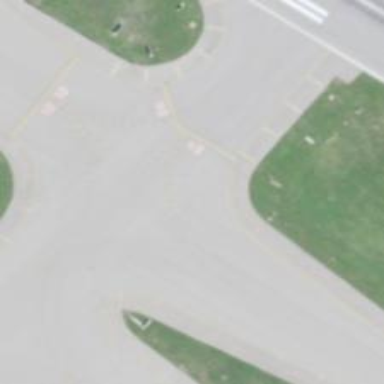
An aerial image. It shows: Image of taxiway at airport.